Brain MRI, t1w sequence, axial 2D slice.
Patient: age 18, sex F, weight 95 kg, height 1.95 m
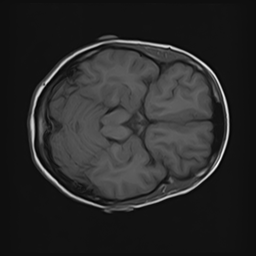